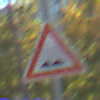
Verkehrszeichen: UnebeneFahrbahn
Umgebung: Outdoor, Urban
Tageszeit: Midday
Wetter: Clear
Licht: Natural
Jahreszeit: NotSpecified
Kontrast: HighContrast